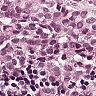
Metastatic tissue present: yes